Interaction volume radius: 5 \u00c5
Interaction volume height: 20 \u00c5
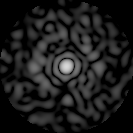
Disorder parameter: 0.8914